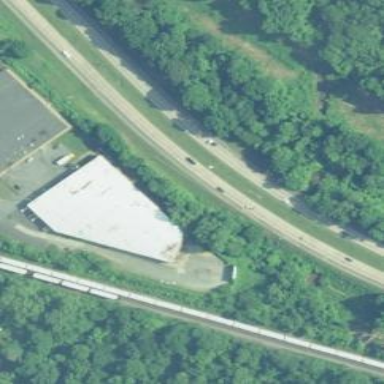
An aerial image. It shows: Warehouse building.